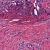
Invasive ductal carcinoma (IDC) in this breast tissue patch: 1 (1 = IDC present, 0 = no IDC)